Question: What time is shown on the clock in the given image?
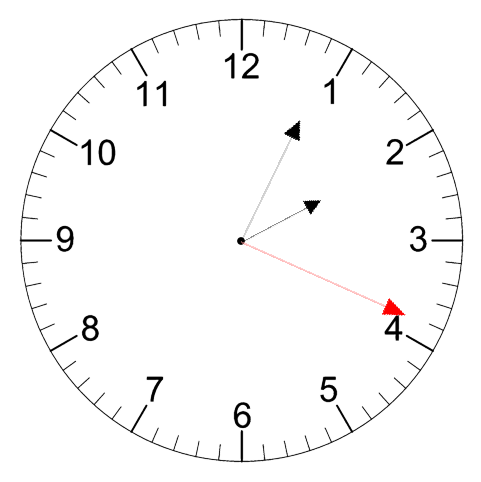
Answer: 02:04:19